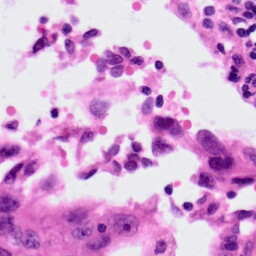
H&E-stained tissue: Lung